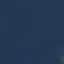
Label: SeaLake